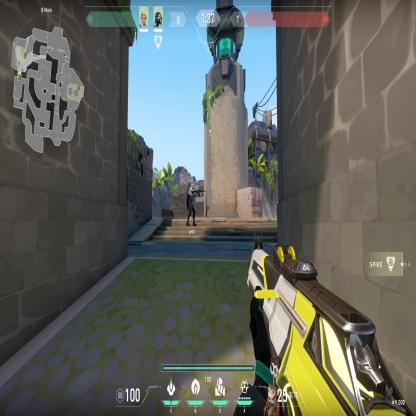
Label: teammate